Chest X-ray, AP view. Patient: 21 years old, sex F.
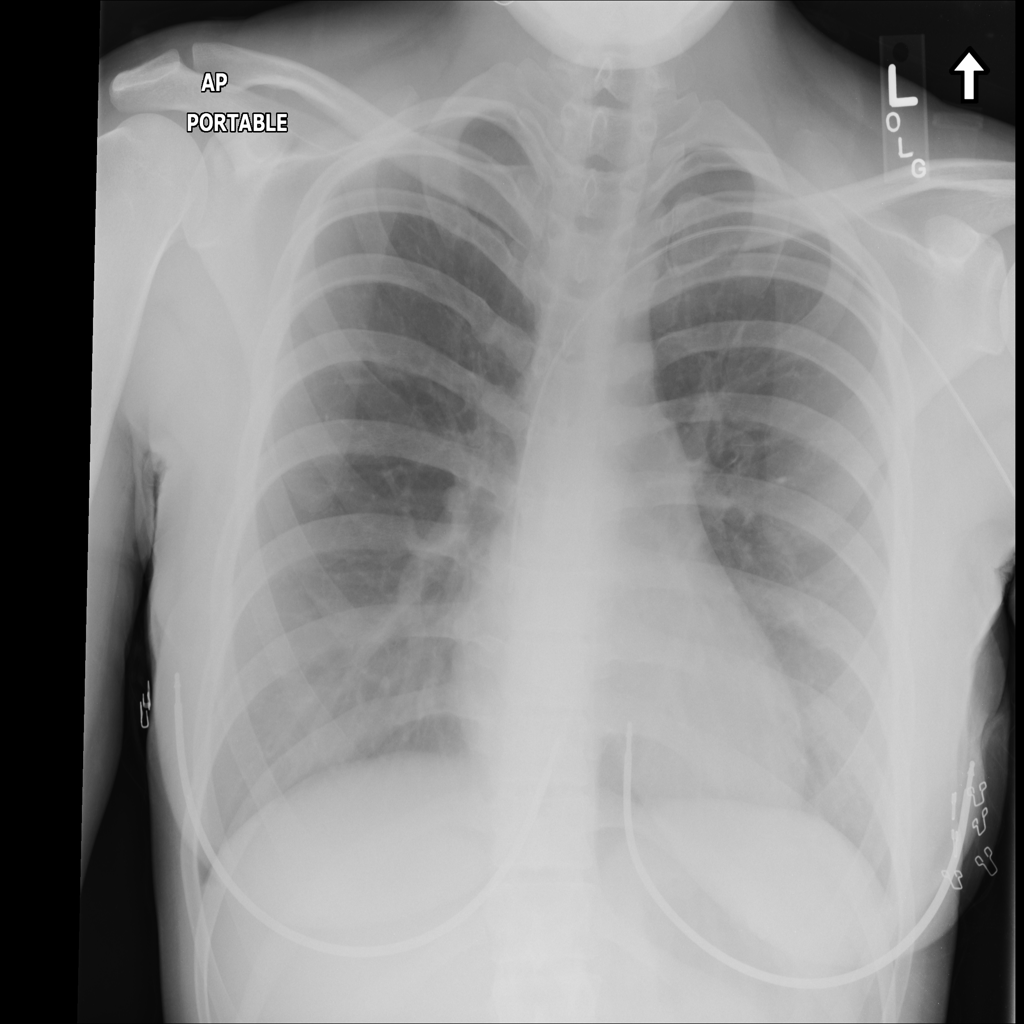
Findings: No Finding